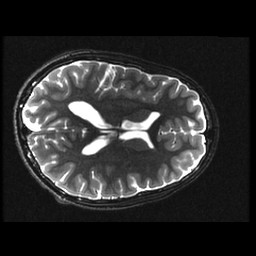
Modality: T2w
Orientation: axial
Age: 14
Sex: male
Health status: ill
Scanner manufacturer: ge
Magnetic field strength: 3 T
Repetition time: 7.5 s
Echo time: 0.1015 s